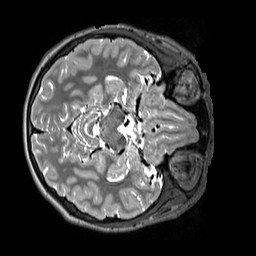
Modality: T2w
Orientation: axial
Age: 13
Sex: female
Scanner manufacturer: siemens
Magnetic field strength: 3 T
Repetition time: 3.2 s
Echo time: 0.408 s